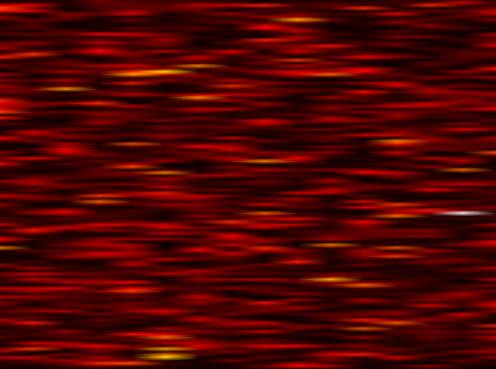
Label: OFDM